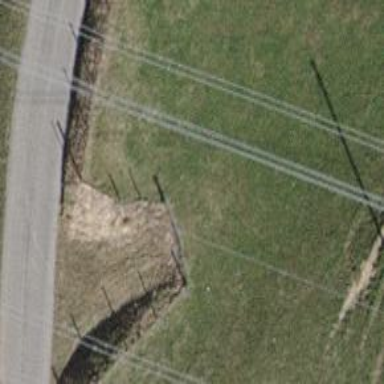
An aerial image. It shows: Fence is in the image.